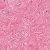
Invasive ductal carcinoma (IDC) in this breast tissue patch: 0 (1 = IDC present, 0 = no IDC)